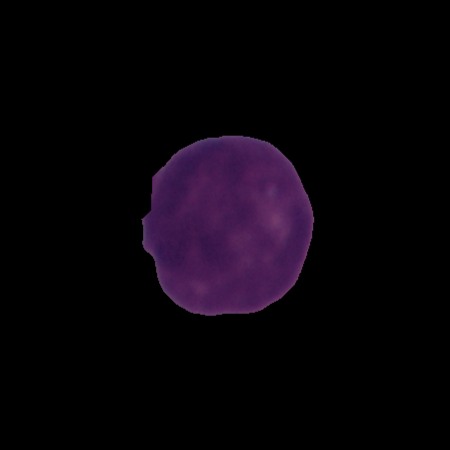
Label: cancer